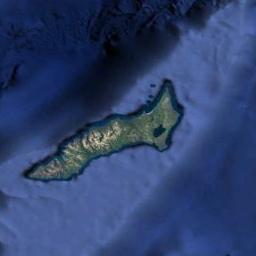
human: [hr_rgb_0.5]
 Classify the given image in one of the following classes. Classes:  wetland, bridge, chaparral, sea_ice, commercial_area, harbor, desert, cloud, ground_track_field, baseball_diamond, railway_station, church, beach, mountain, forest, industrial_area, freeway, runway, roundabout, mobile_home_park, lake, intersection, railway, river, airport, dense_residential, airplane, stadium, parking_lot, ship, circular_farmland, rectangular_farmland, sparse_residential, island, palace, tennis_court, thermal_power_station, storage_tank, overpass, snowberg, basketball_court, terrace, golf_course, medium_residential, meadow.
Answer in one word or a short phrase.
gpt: island